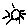
Label: sun